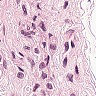
Metastatic tissue present: yes